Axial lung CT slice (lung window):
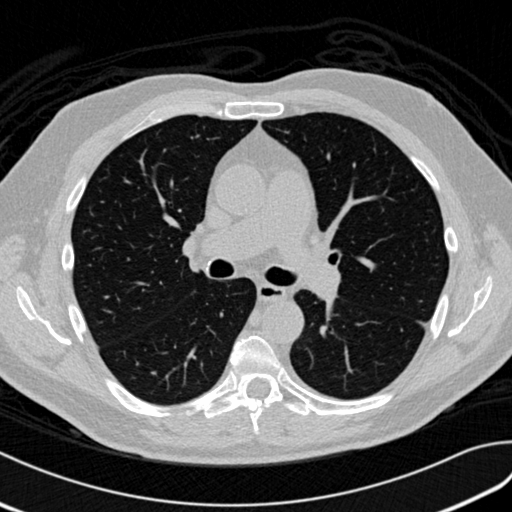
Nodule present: no